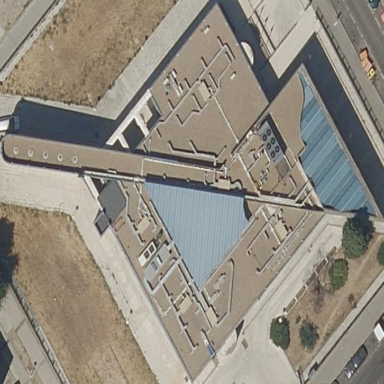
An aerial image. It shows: Public building.